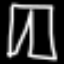
Label: pants